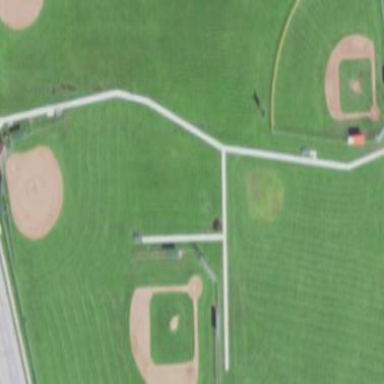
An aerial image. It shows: Baseball pitch for leisure land activities.